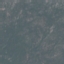
Land use / land cover: HerbaceousVegetation